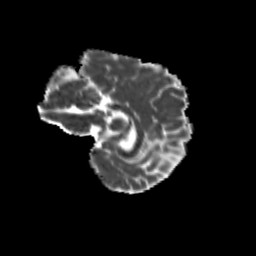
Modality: MD
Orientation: sagittal
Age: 9
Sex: male
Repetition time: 9.512 s
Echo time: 0.089 s